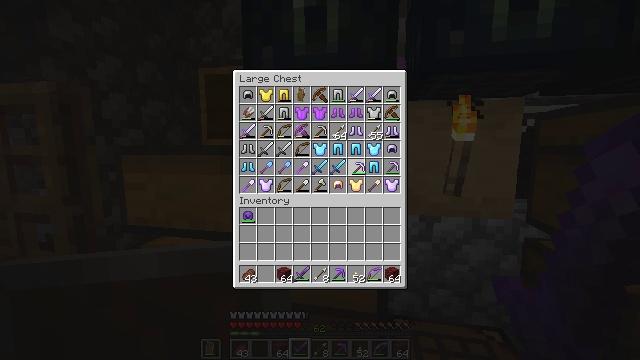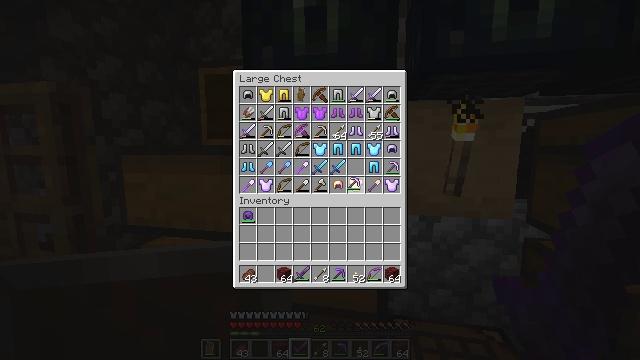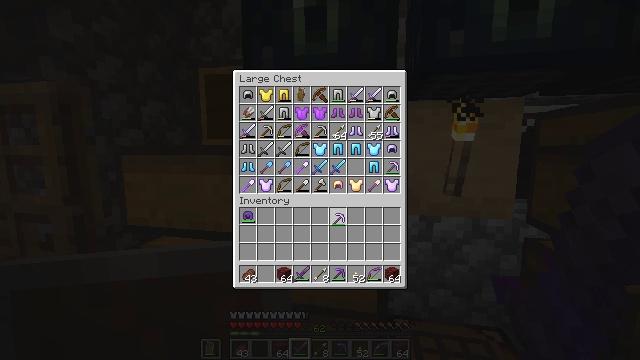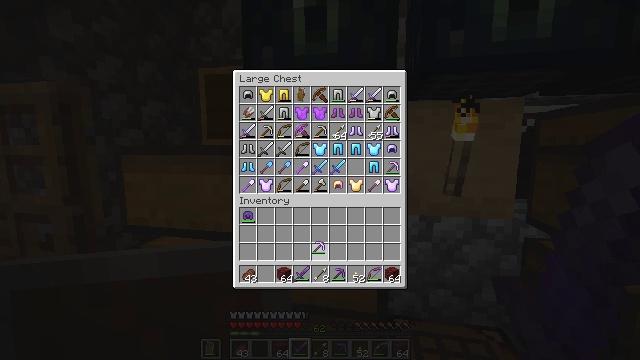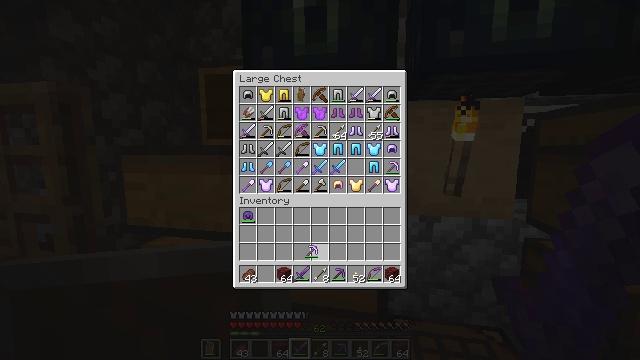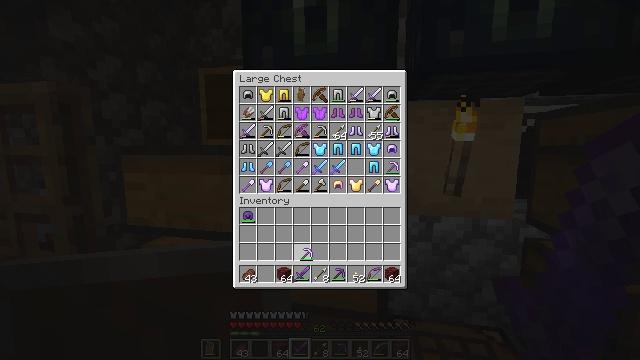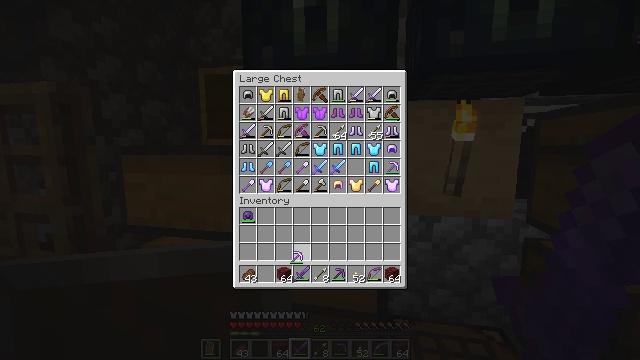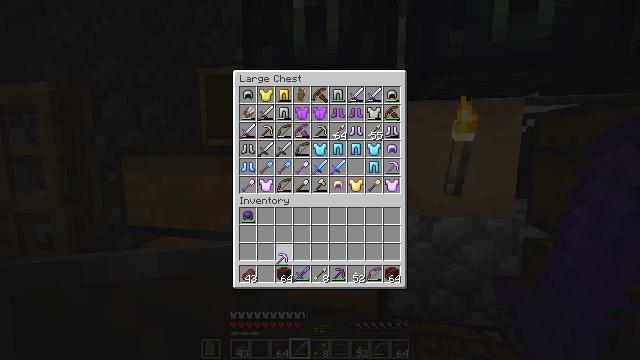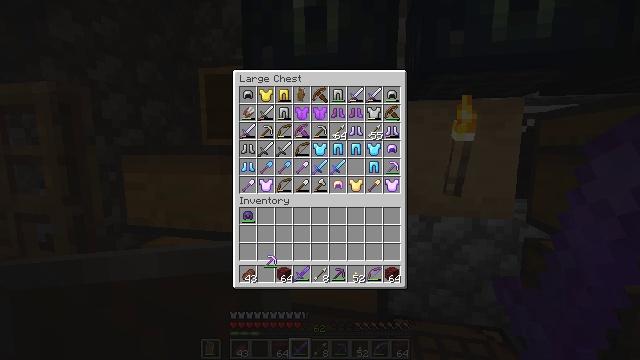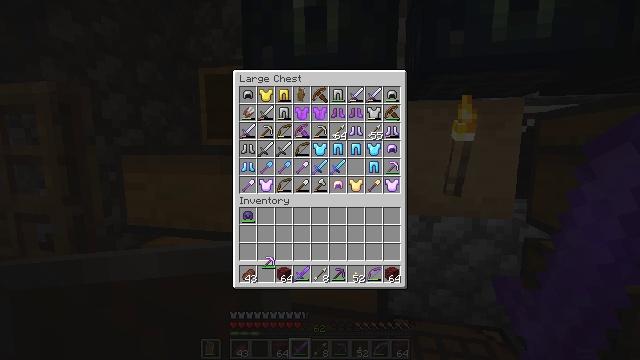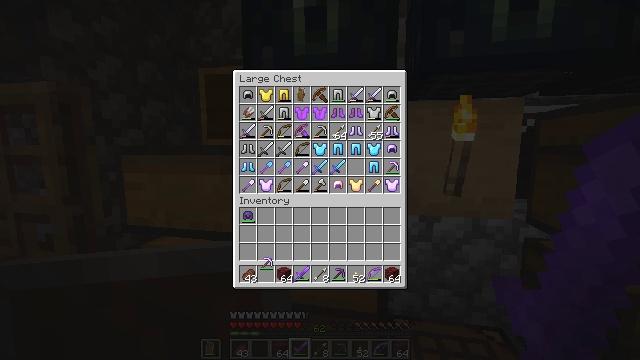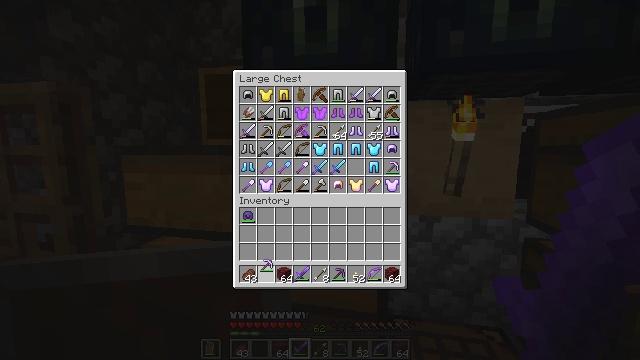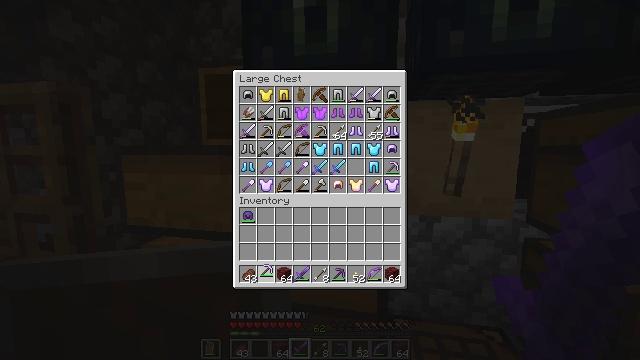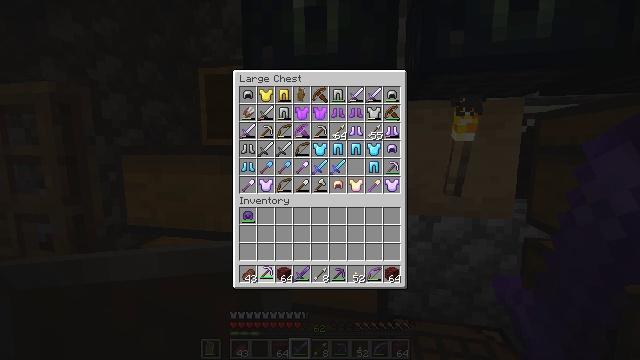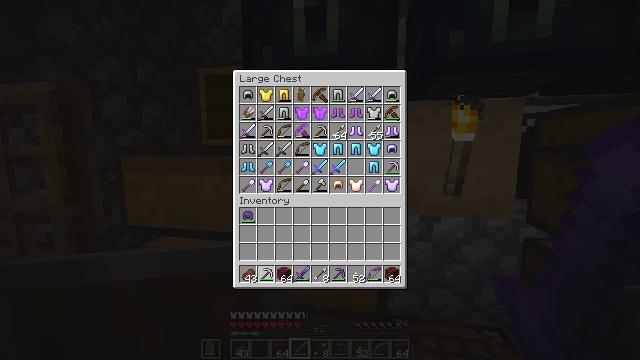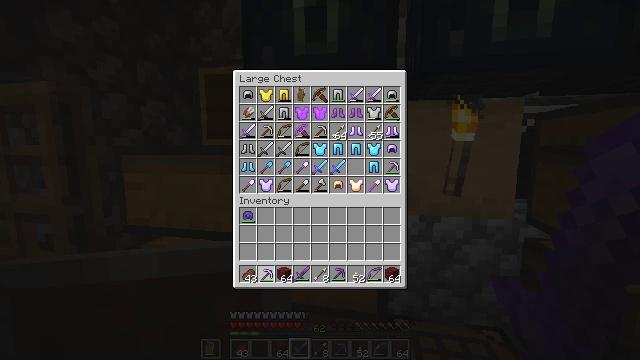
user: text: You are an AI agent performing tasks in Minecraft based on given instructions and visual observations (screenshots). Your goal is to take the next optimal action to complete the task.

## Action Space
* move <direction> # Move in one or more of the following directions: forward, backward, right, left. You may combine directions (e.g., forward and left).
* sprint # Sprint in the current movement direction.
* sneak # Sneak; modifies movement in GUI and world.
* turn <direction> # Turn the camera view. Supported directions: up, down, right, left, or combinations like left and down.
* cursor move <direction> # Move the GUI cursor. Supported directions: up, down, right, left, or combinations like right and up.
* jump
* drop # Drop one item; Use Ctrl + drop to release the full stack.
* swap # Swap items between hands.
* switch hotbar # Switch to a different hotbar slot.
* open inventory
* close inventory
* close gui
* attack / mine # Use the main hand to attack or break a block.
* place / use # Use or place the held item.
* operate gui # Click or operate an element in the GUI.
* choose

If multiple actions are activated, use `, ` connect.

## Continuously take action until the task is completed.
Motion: motion action
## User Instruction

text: Attack the ender chest to collect it.
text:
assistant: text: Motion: turn down
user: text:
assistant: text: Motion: turn left and down
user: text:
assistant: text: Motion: turn left and down
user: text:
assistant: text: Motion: turn left
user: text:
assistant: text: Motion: no_op
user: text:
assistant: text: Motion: turn left
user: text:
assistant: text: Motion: turn left
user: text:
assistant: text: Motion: turn left
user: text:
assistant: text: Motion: no_op
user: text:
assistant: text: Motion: no_op
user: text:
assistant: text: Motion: no_op
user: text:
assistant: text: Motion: no_op
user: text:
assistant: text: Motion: no_op
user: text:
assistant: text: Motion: no_op
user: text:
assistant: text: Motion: attack / mine
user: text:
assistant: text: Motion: attack / mine
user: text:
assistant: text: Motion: no_op
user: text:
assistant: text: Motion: no_op
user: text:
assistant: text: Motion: no_op
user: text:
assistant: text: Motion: no_op
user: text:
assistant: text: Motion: no_op
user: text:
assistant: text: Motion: no_op
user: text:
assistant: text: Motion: no_op
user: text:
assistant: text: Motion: no_op
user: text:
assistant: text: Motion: no_op
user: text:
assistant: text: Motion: turn right
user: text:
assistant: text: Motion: no_op
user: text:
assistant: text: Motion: no_op
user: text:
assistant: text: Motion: no_op
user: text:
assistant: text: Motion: no_op